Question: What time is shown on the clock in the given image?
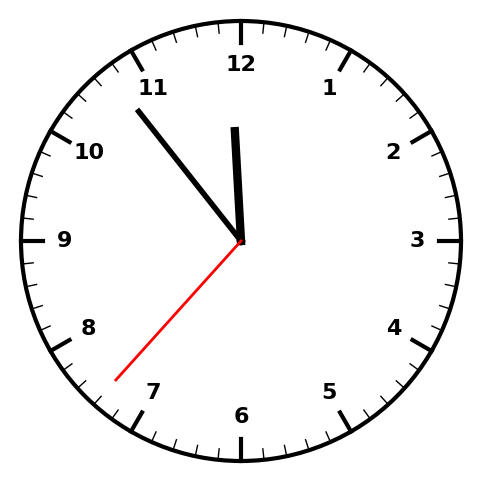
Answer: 11:53:37